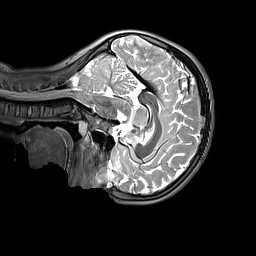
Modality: T2w
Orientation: sagittal
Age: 12
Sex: female
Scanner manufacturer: siemens
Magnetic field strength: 3 T
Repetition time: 3.2 s
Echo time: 0.408 s